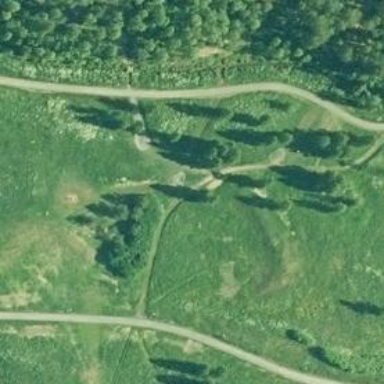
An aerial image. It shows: Disc golf tee.